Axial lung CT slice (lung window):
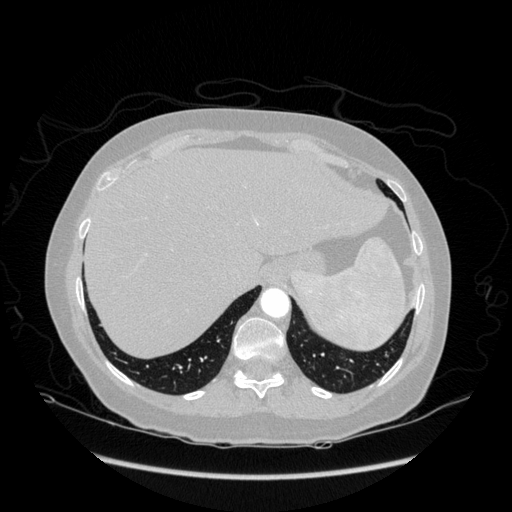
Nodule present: no